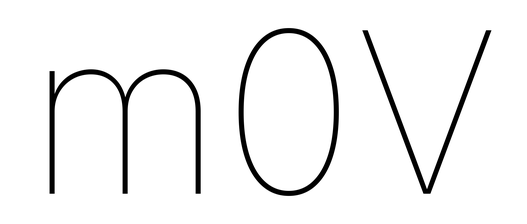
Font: Inter_Thin